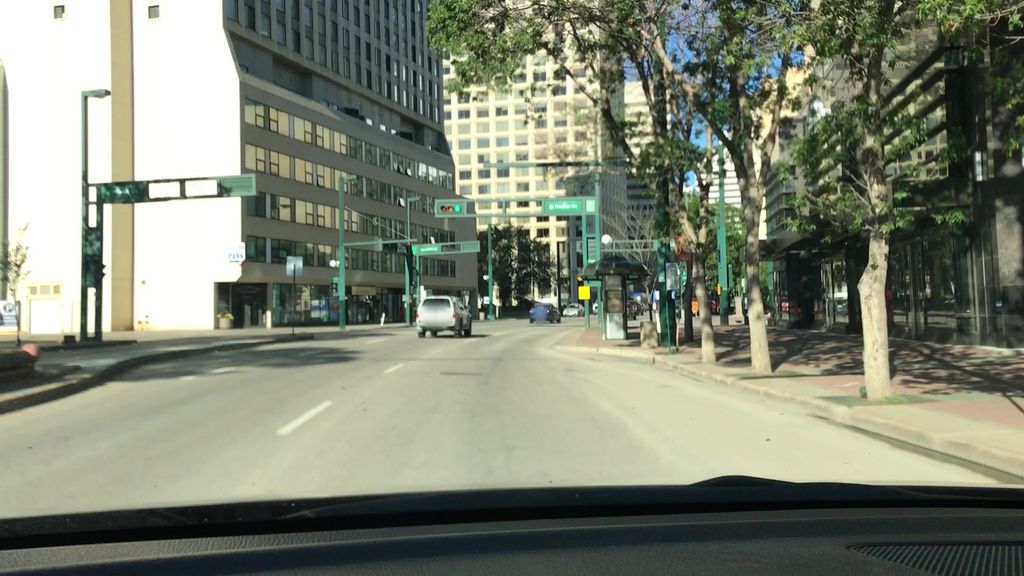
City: edmonton